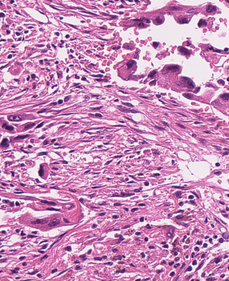
Tumor epithelial tissue: yes
Tumor-associated stroma tissue: yes
Normal tissue: no